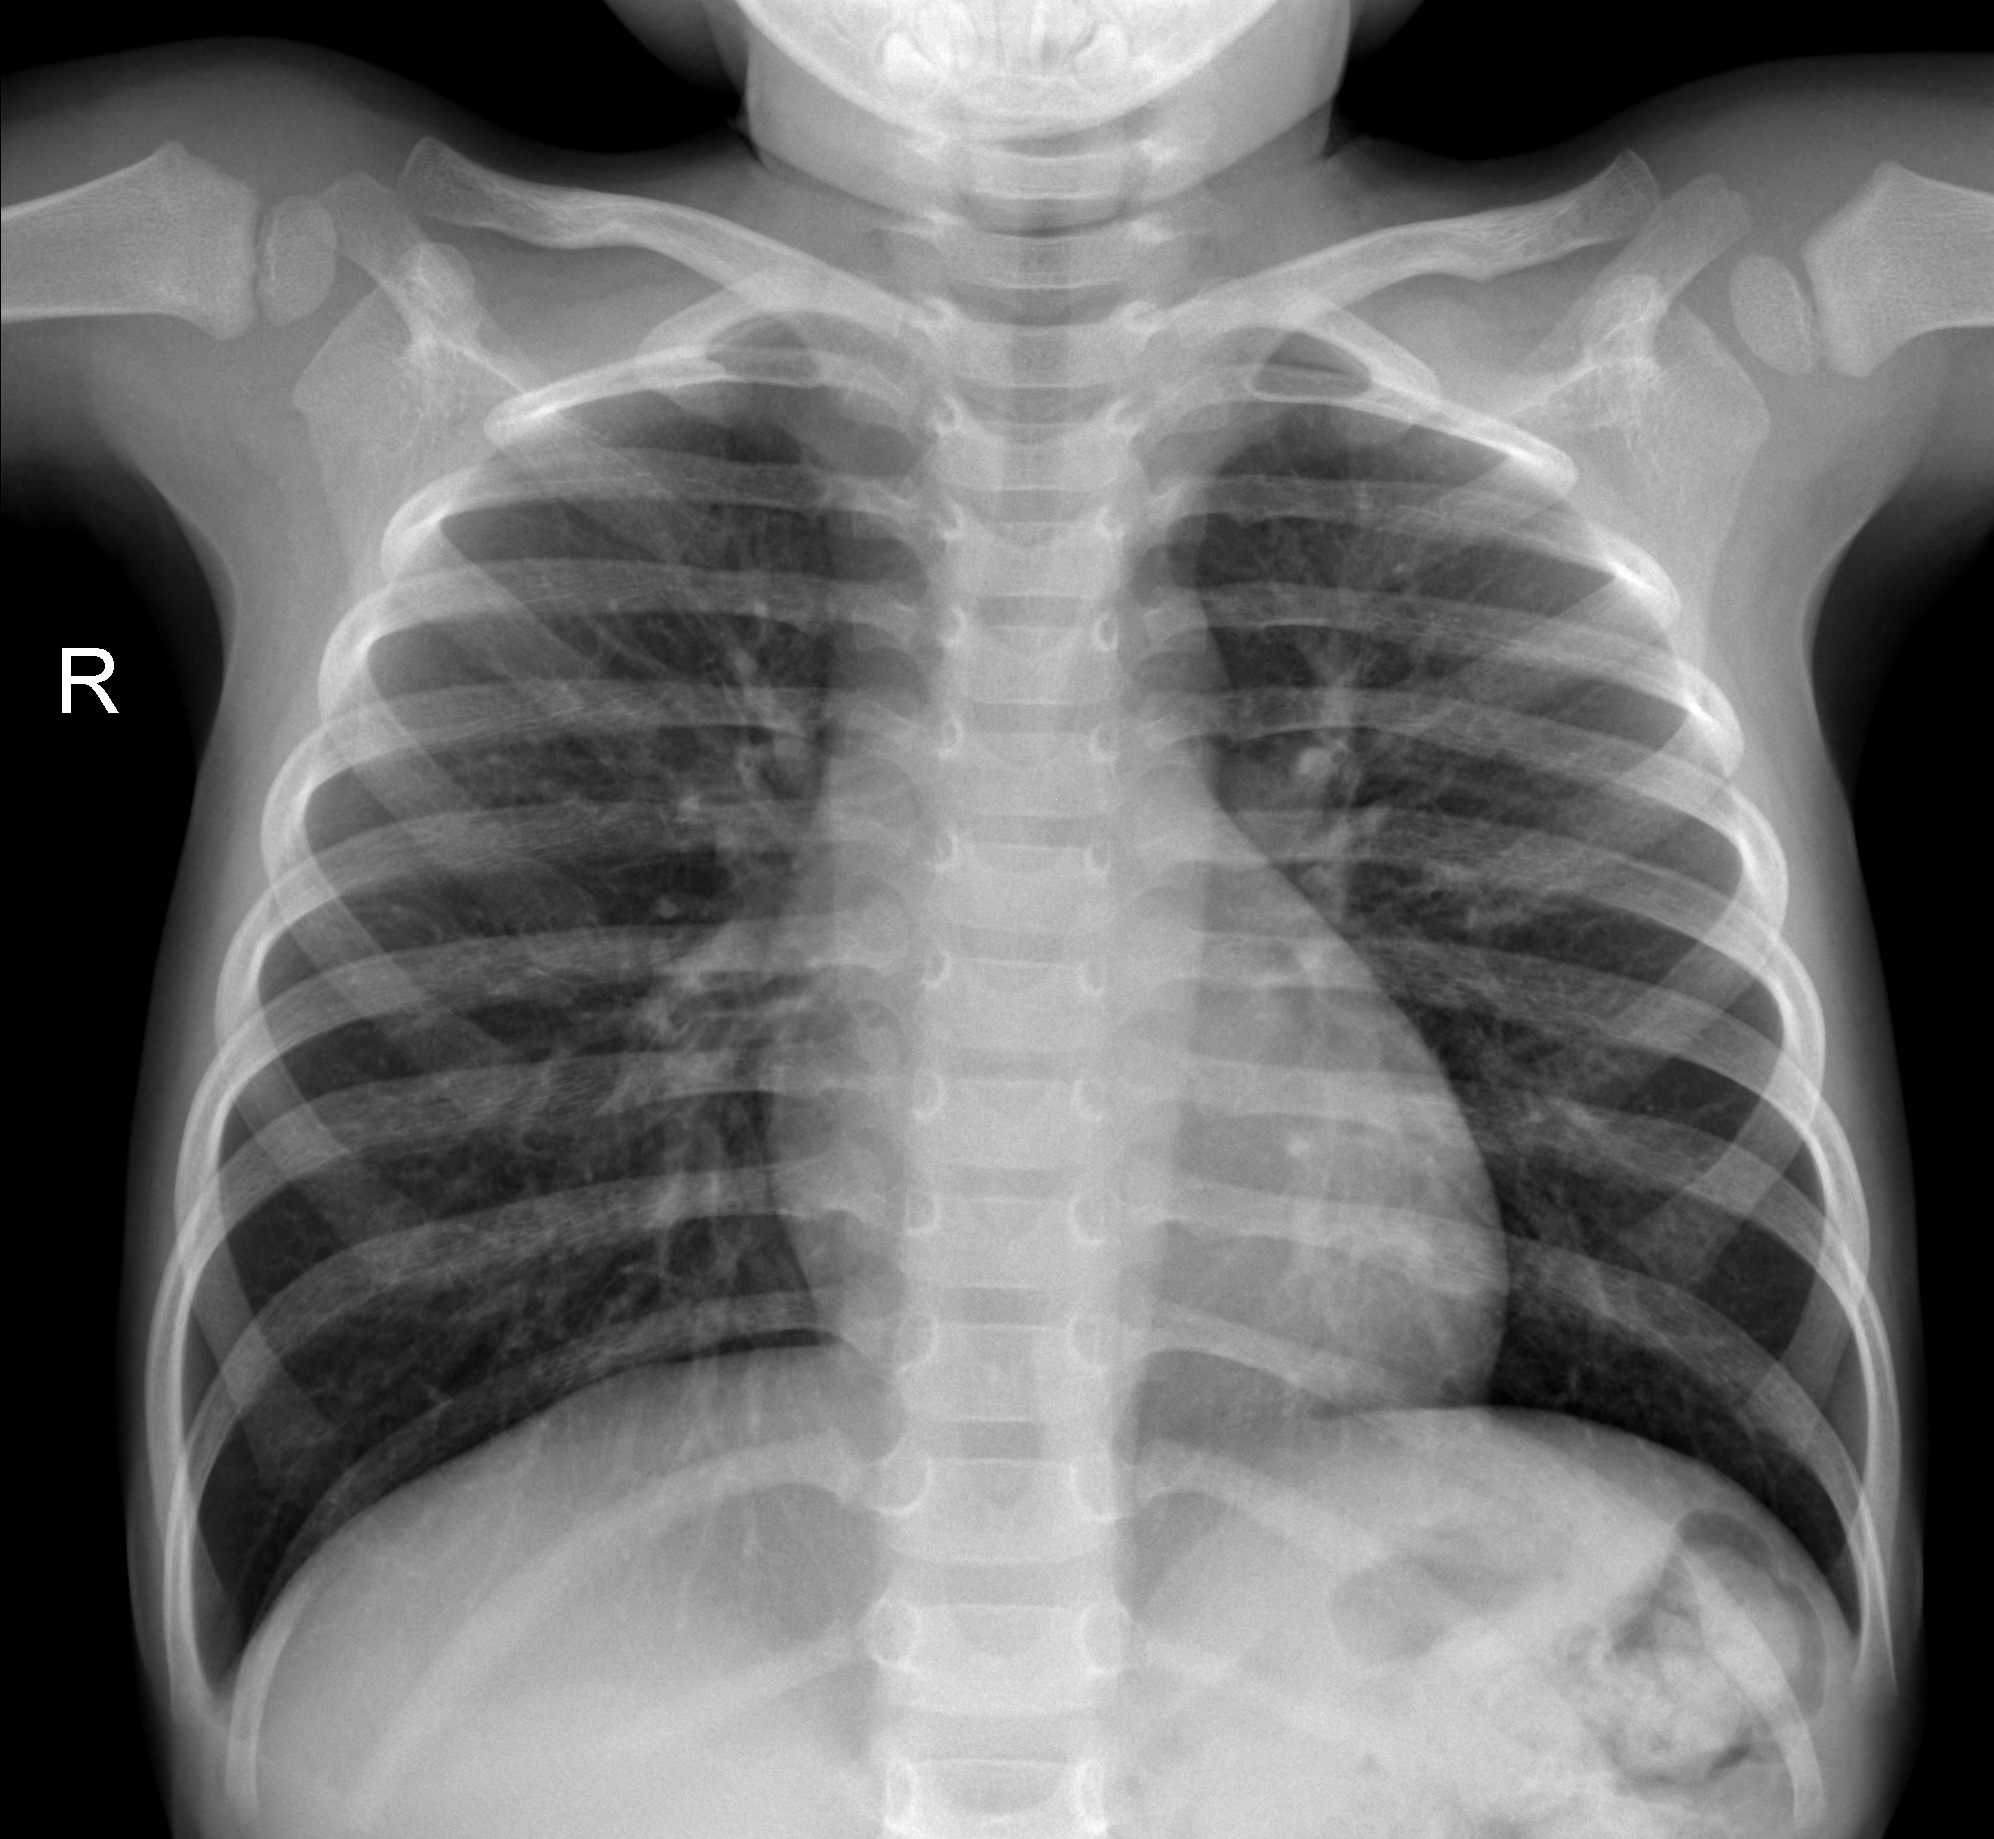
Diagnosis: NORMAL